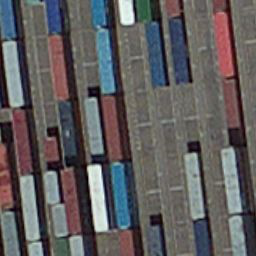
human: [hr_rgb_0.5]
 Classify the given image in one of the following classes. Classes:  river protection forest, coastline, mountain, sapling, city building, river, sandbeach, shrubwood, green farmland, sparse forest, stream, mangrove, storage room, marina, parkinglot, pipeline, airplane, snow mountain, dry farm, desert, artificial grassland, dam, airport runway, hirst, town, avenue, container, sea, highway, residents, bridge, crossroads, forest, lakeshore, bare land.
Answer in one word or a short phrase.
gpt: container